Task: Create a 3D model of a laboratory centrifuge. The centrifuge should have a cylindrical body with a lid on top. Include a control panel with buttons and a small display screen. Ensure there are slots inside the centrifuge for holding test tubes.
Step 614:
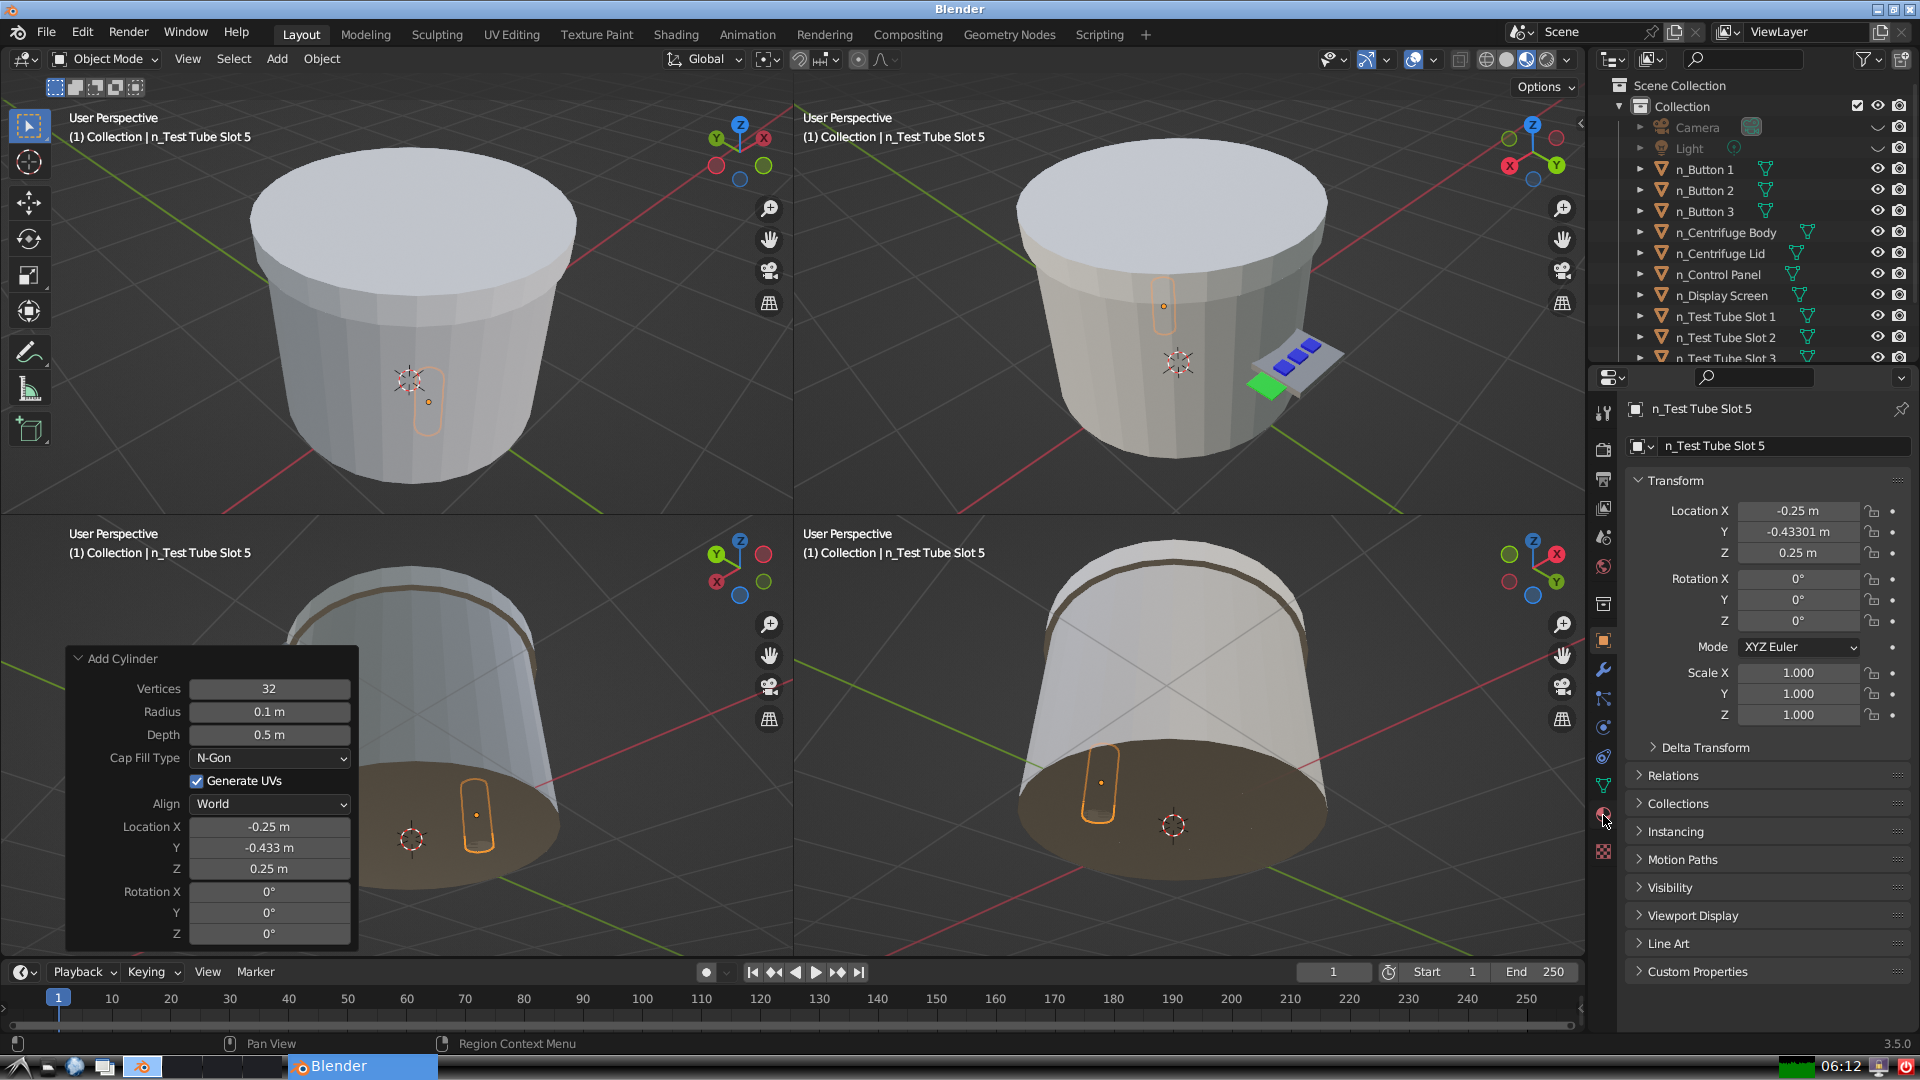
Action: click: no